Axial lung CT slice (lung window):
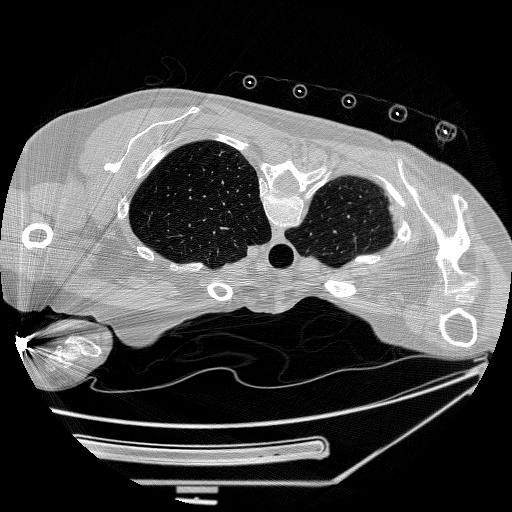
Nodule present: no